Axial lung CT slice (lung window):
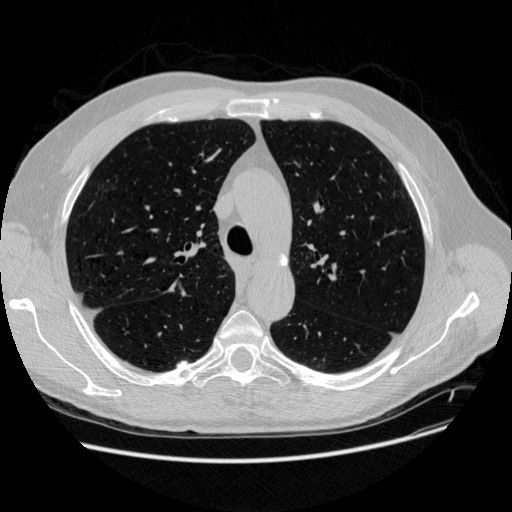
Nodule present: no